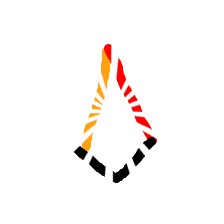
Shape: kite